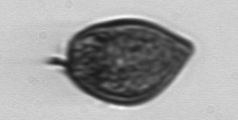
Label: Prorocentrum_micans